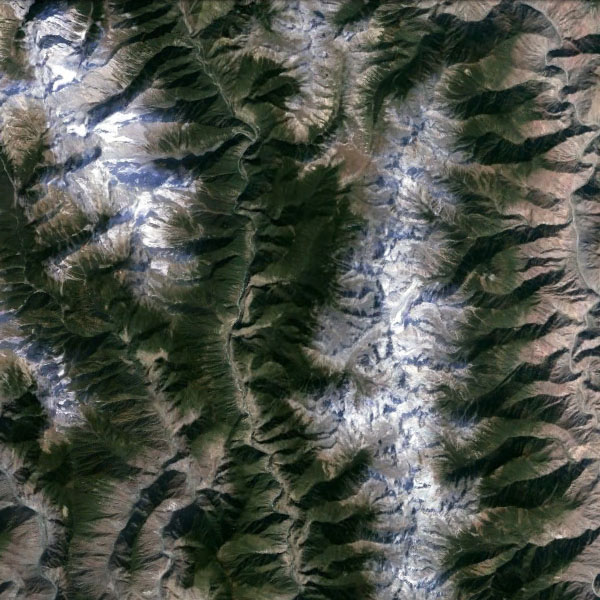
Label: Mountain